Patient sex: F
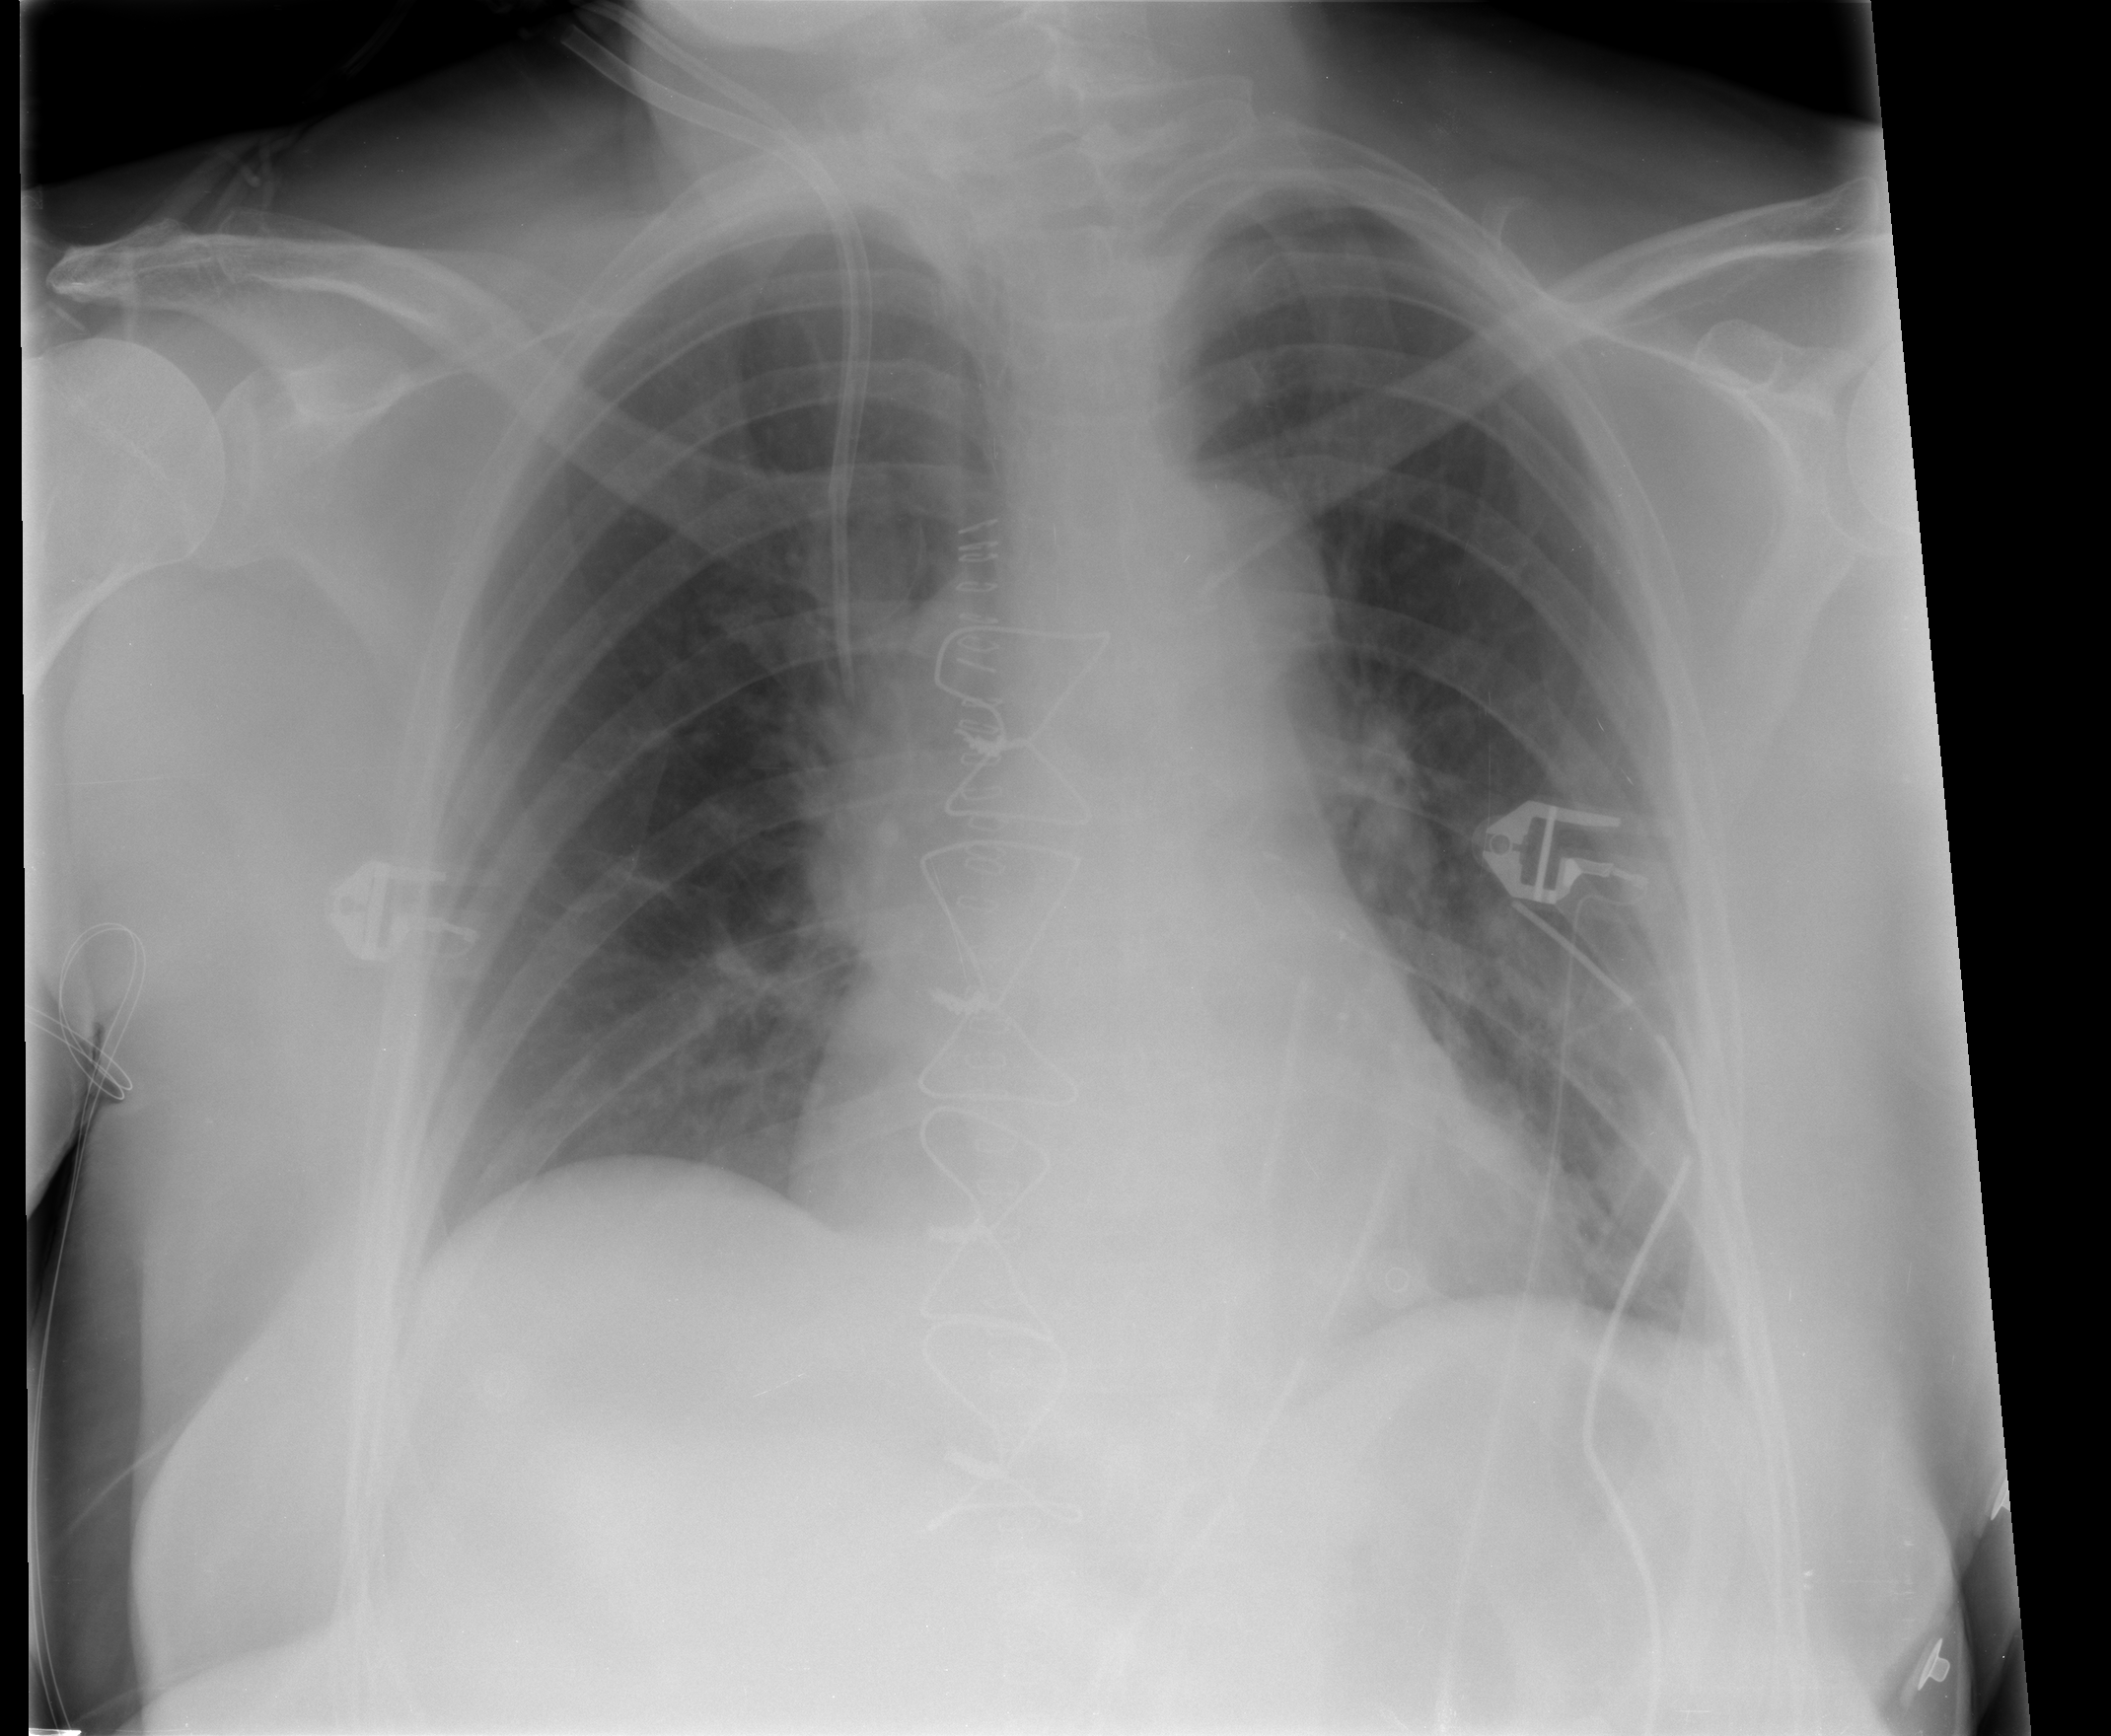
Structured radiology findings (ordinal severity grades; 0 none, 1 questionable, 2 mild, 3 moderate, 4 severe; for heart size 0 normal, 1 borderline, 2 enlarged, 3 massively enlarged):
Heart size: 0
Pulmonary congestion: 0
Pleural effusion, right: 0
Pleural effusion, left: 1
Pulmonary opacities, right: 0
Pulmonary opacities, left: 0
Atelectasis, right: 0
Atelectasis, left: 2